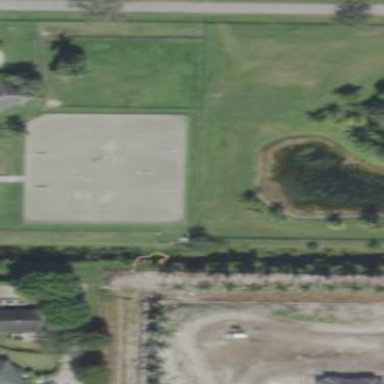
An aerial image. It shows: Equestrian pitch for leisure land sports.